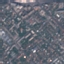
Land use / land cover: Residential